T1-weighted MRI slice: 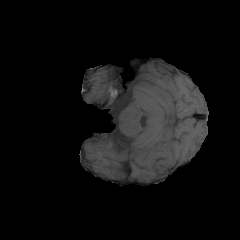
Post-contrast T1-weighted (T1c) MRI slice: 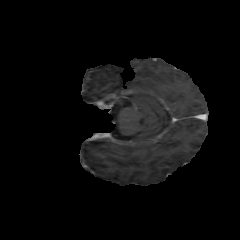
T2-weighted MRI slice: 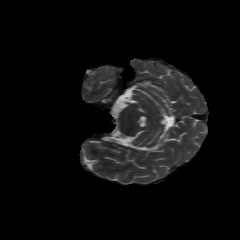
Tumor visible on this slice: no